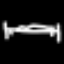
Label: bed